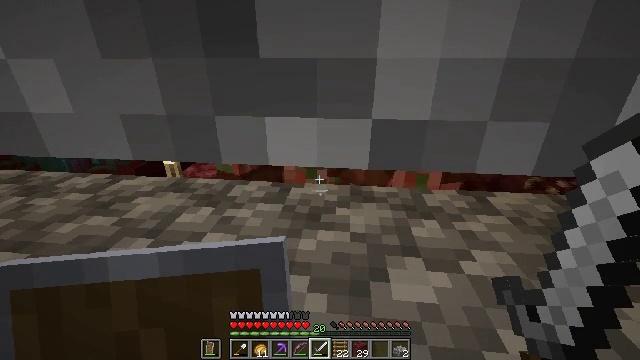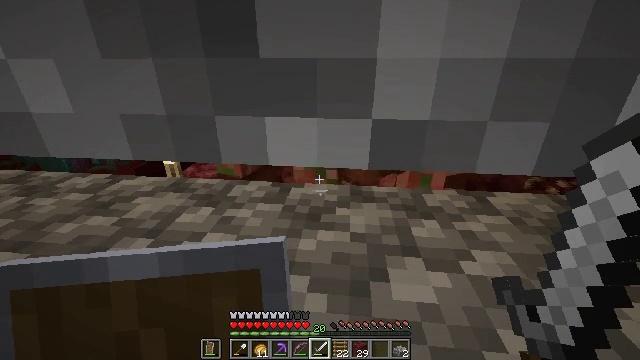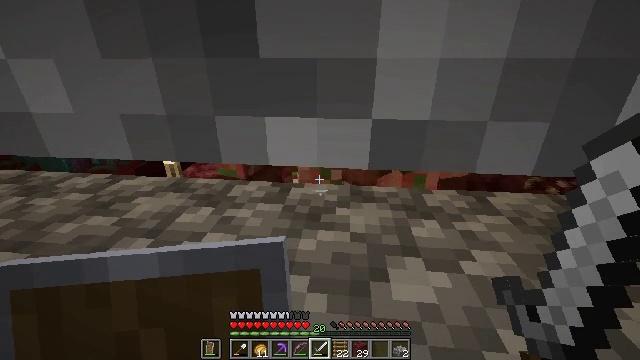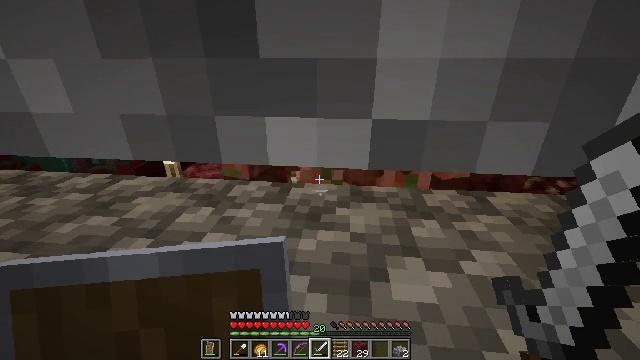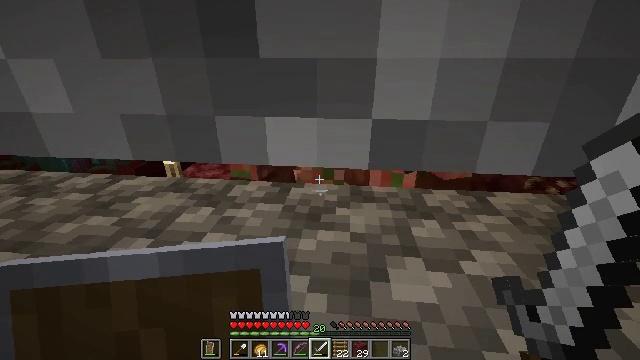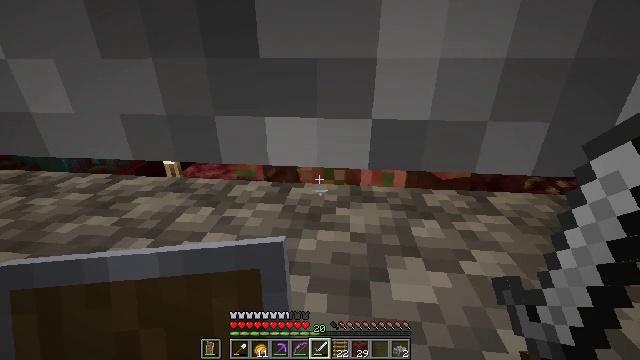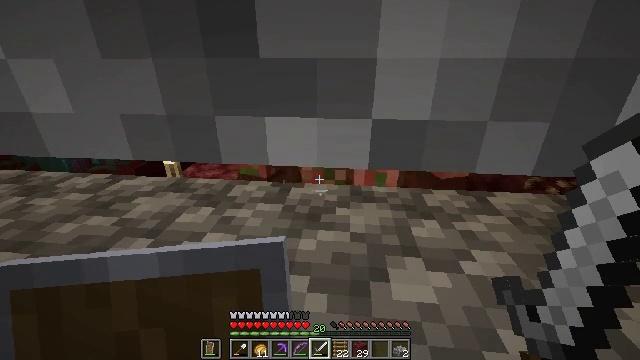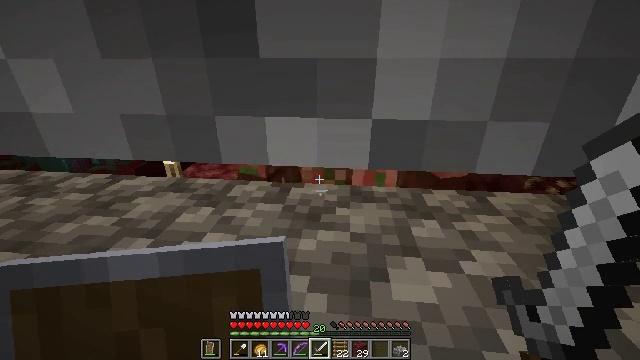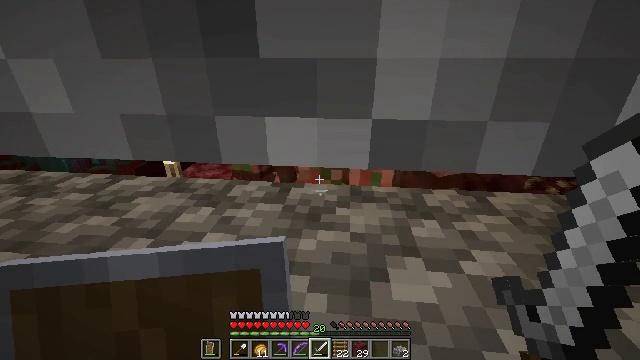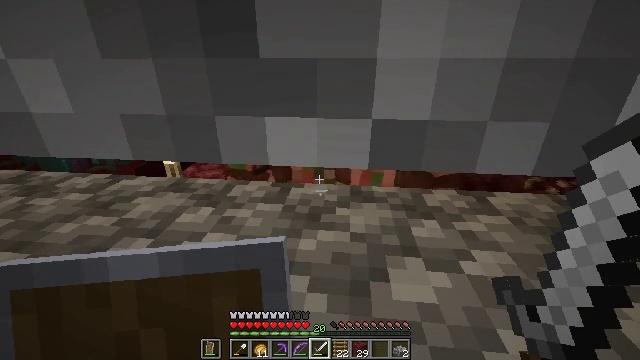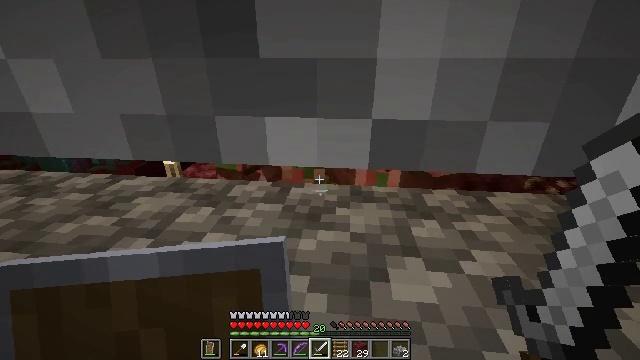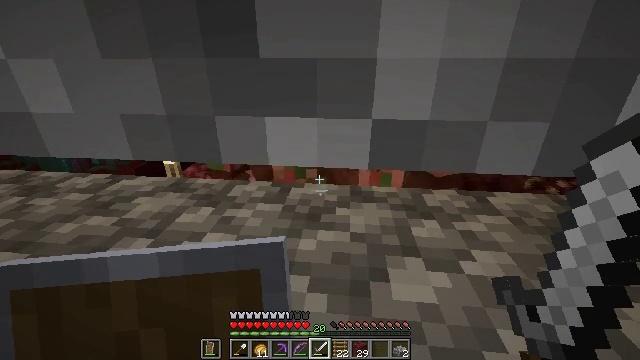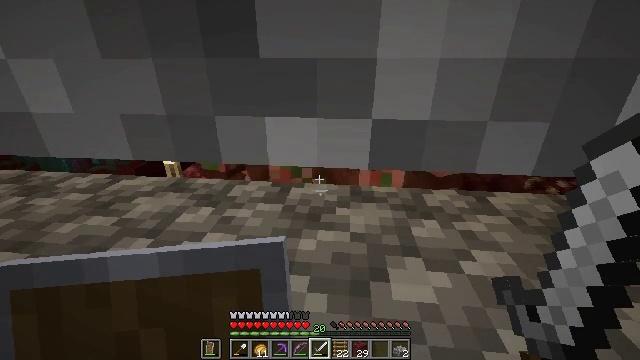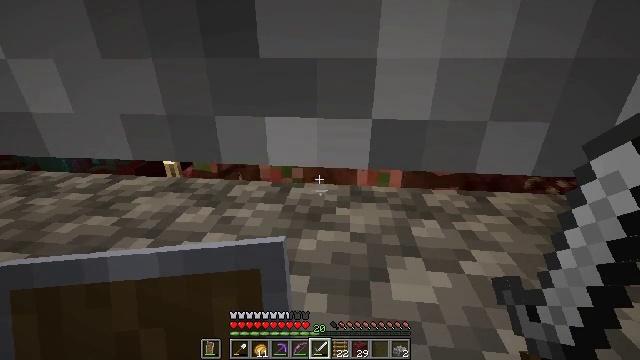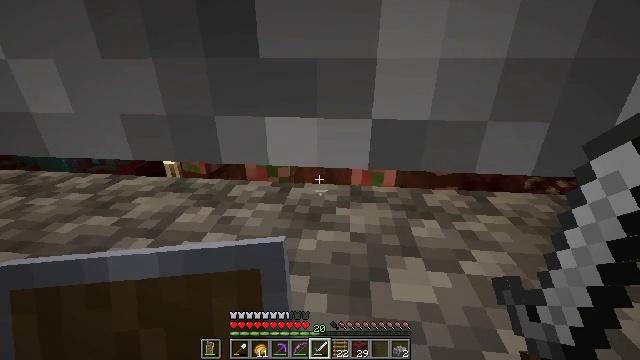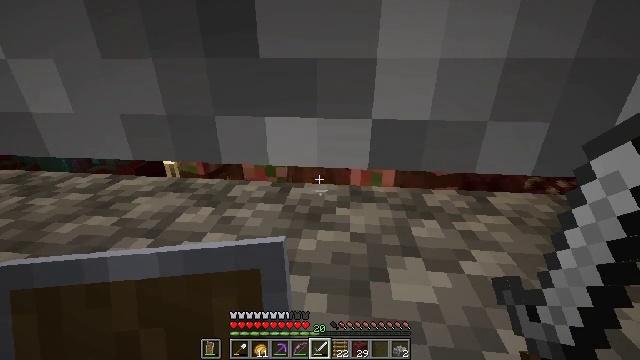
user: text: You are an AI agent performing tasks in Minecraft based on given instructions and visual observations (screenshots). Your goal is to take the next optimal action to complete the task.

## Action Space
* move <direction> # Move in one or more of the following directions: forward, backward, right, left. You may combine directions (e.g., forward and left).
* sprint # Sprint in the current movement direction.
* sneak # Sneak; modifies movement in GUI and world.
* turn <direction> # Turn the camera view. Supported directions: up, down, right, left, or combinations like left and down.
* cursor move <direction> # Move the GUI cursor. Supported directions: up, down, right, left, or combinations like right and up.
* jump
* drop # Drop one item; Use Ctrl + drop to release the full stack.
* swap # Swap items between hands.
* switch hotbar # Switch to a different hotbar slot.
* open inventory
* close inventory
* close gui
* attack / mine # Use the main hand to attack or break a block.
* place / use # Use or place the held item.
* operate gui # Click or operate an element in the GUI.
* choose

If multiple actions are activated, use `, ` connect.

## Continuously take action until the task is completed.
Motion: motion action
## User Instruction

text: Kill nether mobs.
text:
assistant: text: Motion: no_op
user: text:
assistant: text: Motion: no_op
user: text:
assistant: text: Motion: no_op
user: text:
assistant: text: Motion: no_op
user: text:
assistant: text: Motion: no_op
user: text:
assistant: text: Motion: no_op
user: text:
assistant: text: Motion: no_op
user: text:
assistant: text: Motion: no_op
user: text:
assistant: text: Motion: no_op
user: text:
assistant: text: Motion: no_op
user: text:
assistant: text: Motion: no_op
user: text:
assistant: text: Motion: no_op
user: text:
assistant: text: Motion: no_op
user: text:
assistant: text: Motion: no_op
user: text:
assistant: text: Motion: no_op
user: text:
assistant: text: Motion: no_op
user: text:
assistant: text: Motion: no_op
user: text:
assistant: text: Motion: no_op
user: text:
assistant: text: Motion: no_op
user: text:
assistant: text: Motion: no_op
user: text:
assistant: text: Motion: no_op
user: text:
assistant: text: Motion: no_op
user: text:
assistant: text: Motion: no_op
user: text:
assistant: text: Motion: no_op
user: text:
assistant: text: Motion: no_op
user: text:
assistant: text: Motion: no_op
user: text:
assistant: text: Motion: no_op
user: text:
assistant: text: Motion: no_op
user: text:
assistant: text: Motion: no_op
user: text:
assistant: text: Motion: no_op